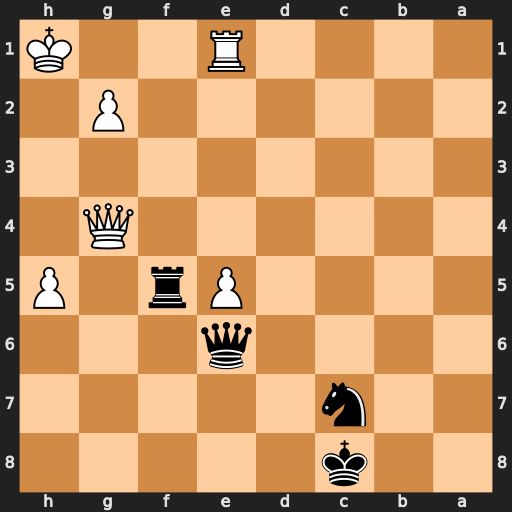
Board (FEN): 2k5/2n5/4q3/4Pr1P/6Q1/8/6P1/4R2K
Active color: b
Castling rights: -
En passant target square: -
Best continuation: Rf1+ Rxf1 Qxg4